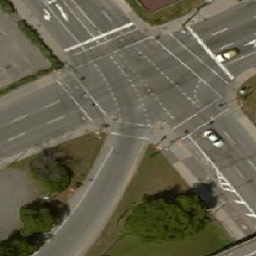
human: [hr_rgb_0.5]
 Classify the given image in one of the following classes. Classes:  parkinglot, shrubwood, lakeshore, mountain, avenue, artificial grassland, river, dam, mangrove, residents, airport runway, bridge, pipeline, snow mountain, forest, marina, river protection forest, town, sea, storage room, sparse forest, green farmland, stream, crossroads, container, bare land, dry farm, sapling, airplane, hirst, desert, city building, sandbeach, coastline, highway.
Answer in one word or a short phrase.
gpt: crossroads